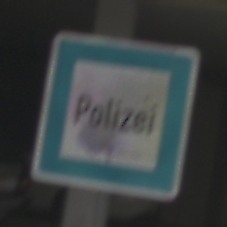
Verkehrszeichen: Polizei
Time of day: Midday
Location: Roofed (Urban)
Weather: Overcast
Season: NotSpecified
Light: Artificial